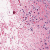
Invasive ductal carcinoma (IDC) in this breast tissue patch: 1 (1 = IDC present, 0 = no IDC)